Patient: sex M, age 45
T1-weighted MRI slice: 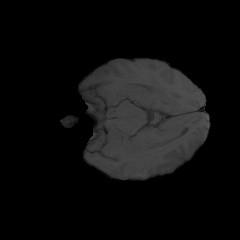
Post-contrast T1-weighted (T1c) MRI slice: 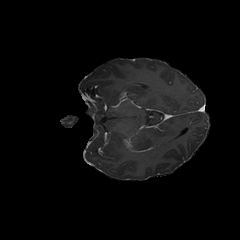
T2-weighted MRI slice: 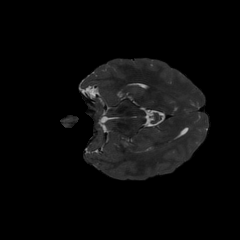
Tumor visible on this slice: no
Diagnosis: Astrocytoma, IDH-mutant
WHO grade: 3